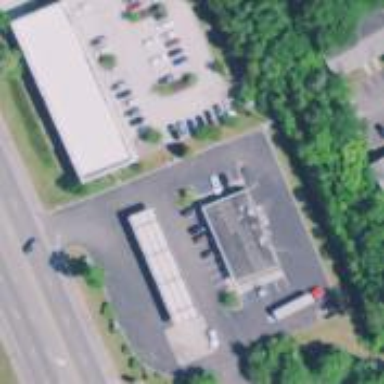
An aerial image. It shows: Convenience shop.